一年级 · 计数
想一想, 哪幅图里的水果个数和珠子数一样多。

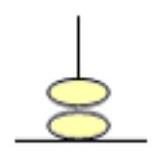
A.
B.
答案: B